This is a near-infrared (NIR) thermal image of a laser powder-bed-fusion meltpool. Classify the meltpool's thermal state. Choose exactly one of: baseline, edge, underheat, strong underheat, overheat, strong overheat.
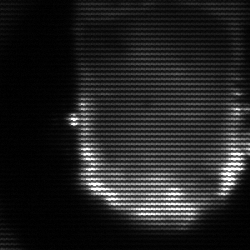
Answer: baseline